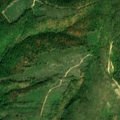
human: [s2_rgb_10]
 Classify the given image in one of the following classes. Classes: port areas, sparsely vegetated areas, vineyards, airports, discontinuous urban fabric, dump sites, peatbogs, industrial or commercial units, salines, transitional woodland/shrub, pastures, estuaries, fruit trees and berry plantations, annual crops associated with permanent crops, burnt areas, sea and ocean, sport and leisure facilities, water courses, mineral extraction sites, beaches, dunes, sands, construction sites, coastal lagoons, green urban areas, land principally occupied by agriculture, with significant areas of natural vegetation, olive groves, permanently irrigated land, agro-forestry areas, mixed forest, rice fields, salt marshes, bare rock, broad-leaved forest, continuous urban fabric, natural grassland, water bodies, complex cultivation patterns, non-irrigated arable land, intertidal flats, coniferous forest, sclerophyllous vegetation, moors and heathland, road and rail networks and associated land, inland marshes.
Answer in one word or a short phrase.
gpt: broad-leaved forest